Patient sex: F
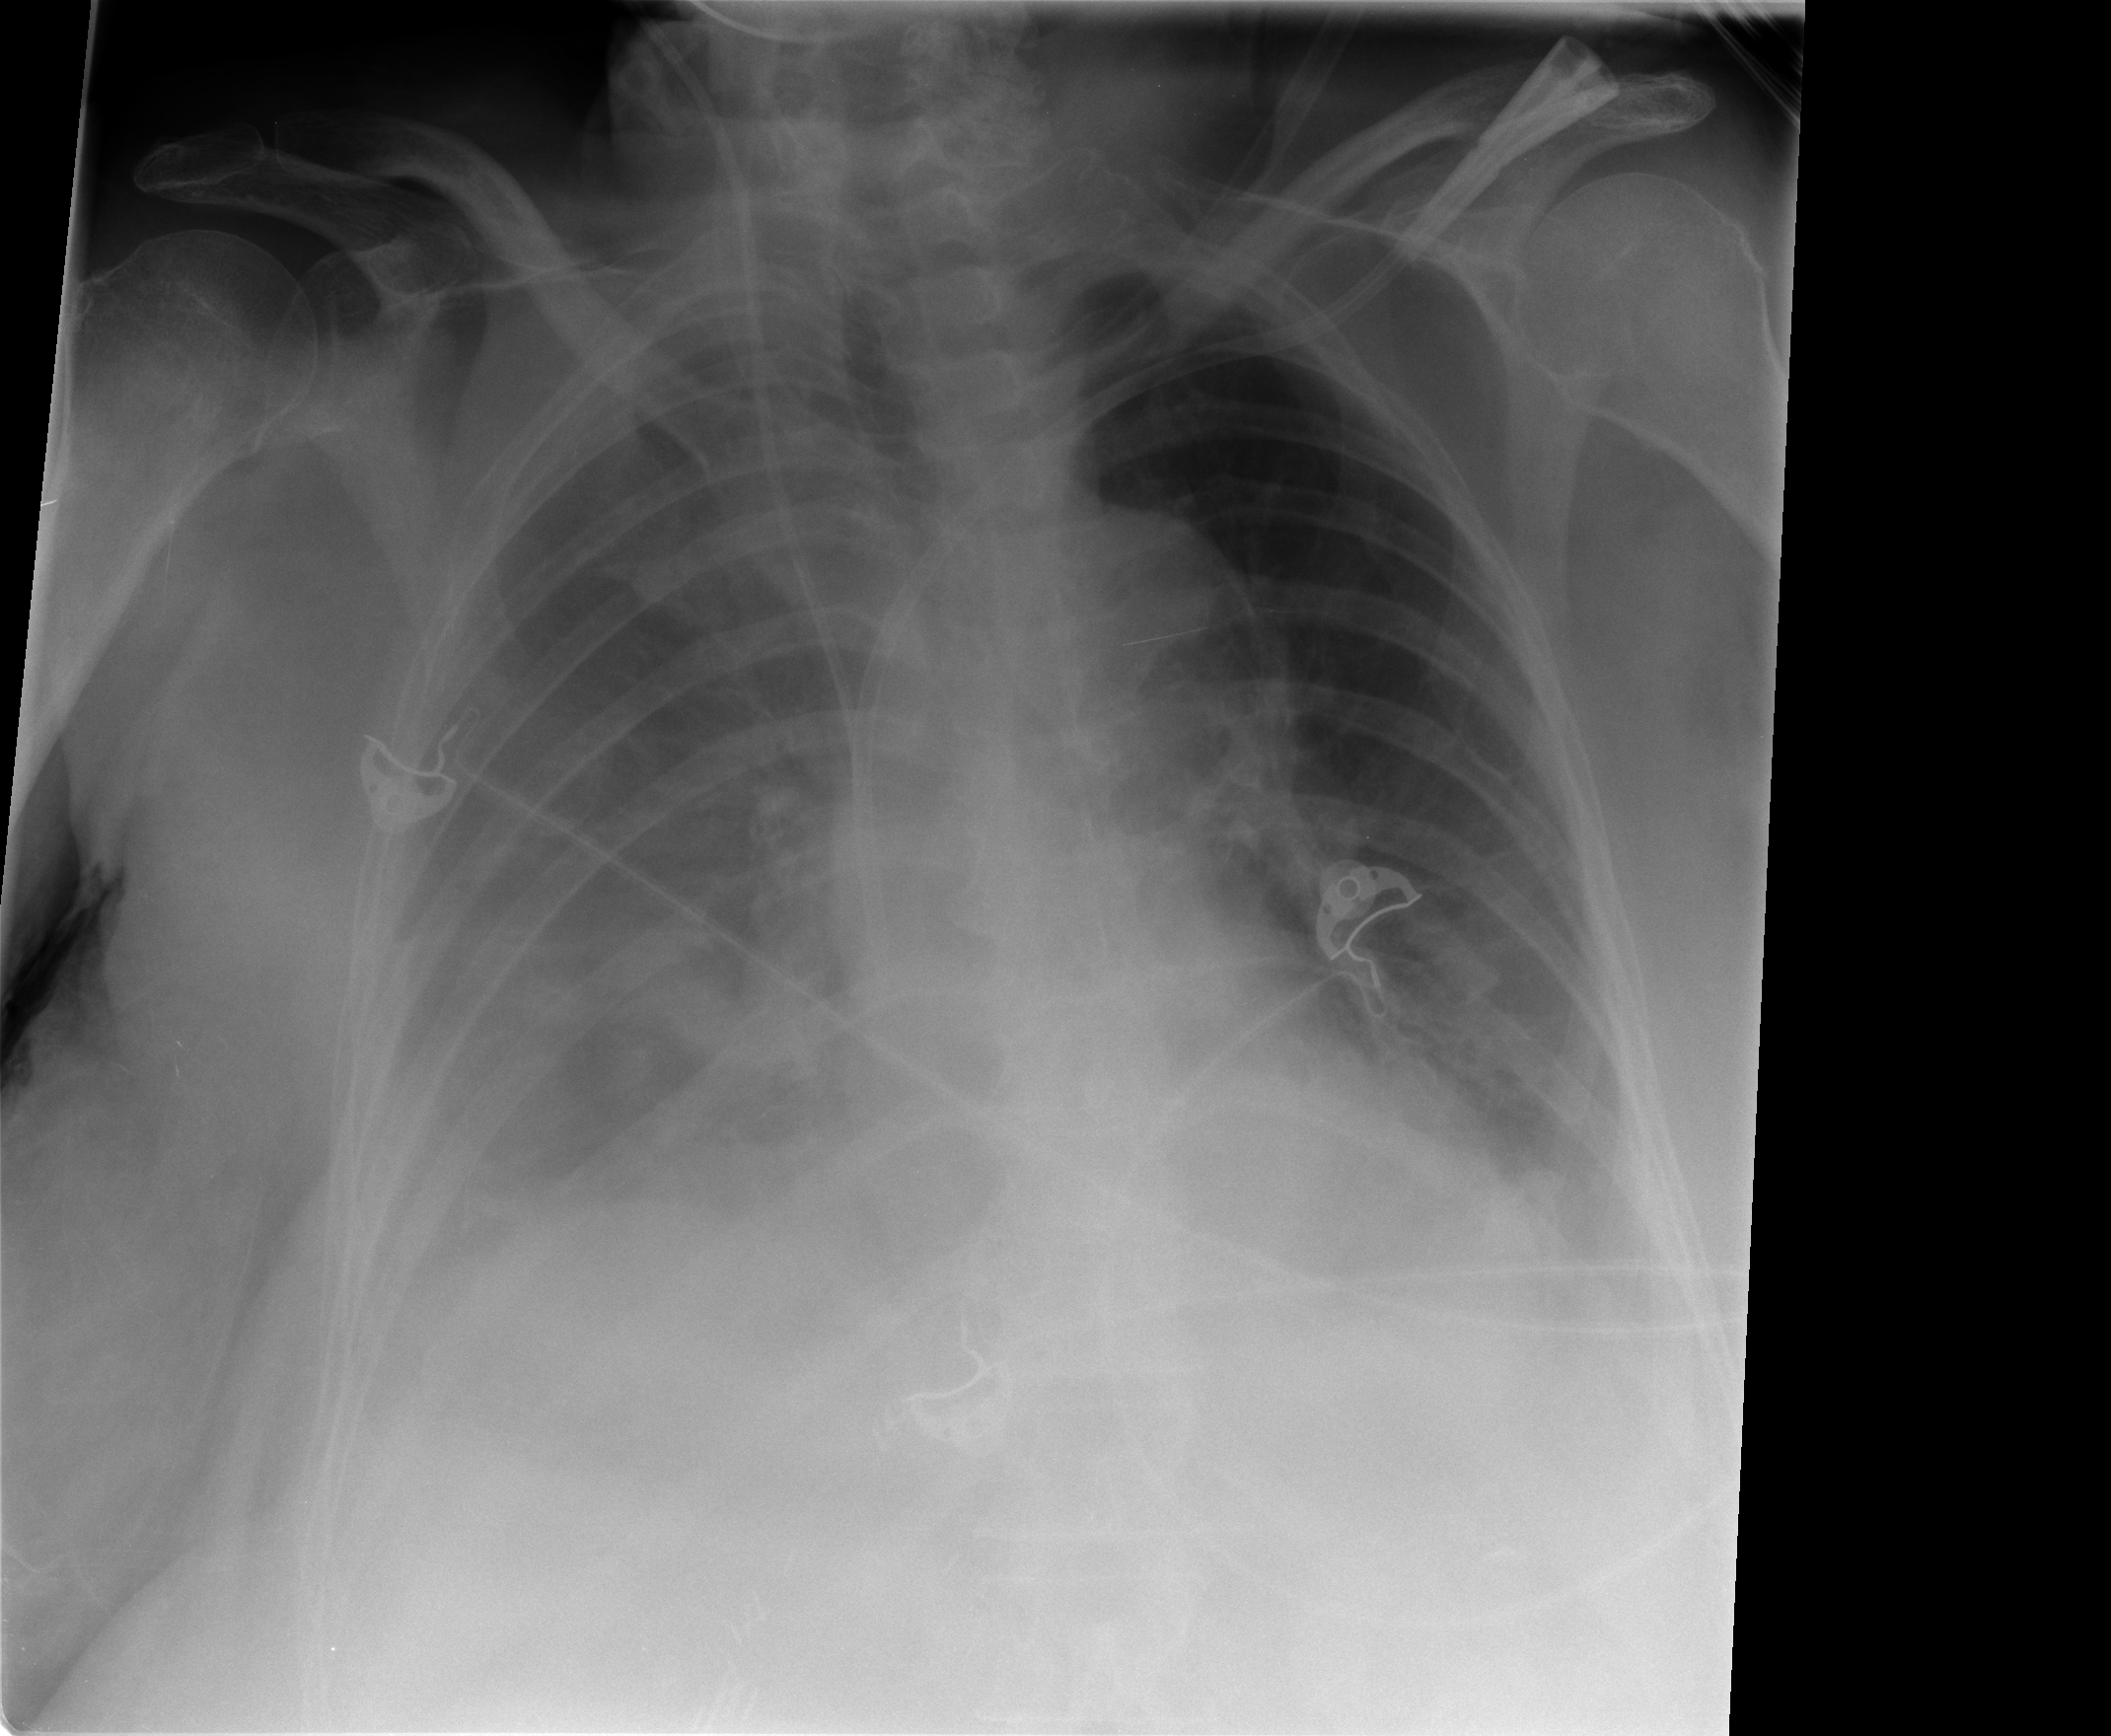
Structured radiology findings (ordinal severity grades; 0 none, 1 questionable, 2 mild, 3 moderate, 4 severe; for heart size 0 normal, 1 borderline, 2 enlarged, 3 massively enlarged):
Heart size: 0
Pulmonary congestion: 0
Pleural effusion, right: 2
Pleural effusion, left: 2
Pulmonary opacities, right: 1
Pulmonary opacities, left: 0
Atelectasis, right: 2
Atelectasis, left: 2